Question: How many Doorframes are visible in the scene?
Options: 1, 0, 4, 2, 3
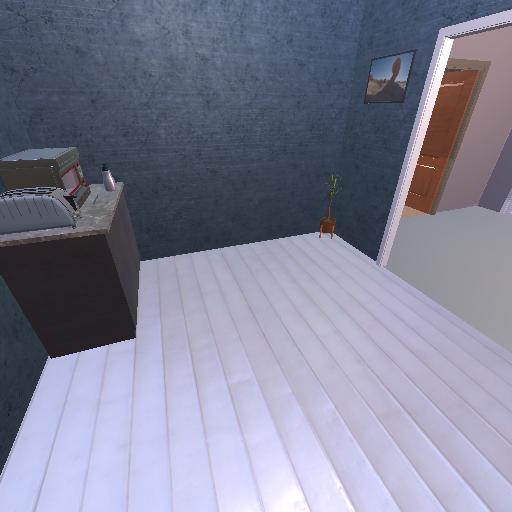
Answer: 1